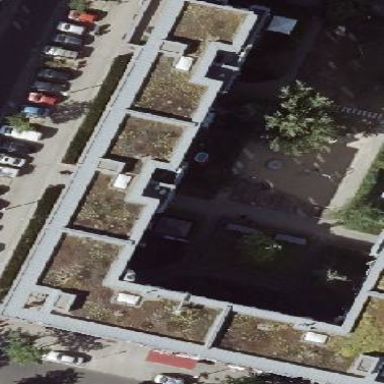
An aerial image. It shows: Apartment building with flat roof.